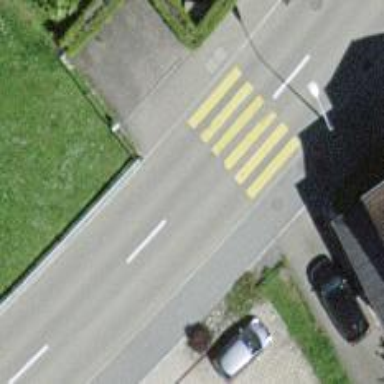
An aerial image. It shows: Zebra crossing on the road.